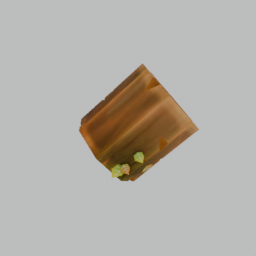
Label: nature